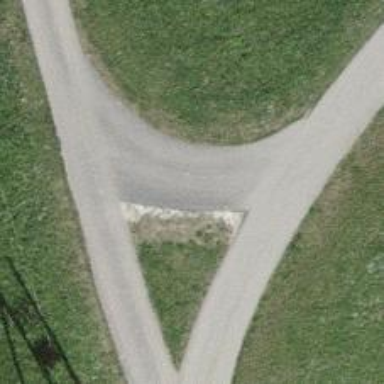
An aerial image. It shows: Unclassified road.